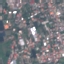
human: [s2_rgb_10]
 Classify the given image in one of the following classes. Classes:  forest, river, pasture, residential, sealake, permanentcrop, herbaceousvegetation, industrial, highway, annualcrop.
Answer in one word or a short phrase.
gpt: Residential